Question: In my hymn, I need to start the first measure halfway through. It has a time of 3/4, but I have to insert two empty, non-showing eighth notes. How do I do that?
I've used 'o4 o4 c8[ d]' below for the first measure, but lilypond does not like this. What's the right way?

Here's the line:
'''
o4 o4 c8[ d] e4 e4 e8[ f] g4 g4 f8[ e] d4 d4 g8[ f] e2
'''
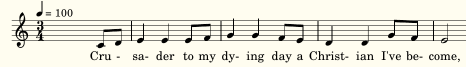
Answer: For <URL>, there's a special command '\partial' available. In your case, you should notate a quarter partial:
'''
elative c' {
ime 3/4
\partial 4
c8 d | e4 e4 e8 f | g4 g4 f8 e | d4 d4 g8 f | e2
}
'''
This results in: